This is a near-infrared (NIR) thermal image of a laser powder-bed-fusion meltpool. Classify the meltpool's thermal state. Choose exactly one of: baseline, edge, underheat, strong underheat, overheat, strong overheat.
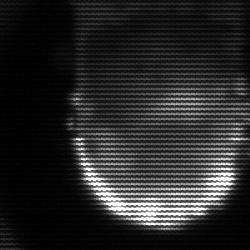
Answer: baseline